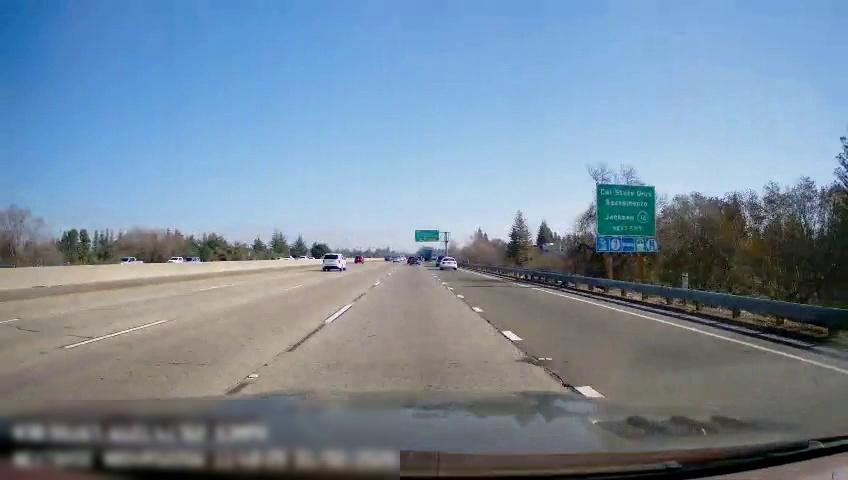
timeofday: Day
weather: Sunny
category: Drivable Space
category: Vehicles | Truck
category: Vehicles | SUV
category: Vehicles | SUV
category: Vehicles | Car
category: Vehicles | SUV
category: Vehicles | SUV
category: Vehicles | SUV
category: Lanes | Alternate Lane
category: Lanes | Alternate Lane
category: Lanes | Alternate Lane
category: Lanes | Alternate Lane
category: Lanes | Alternate Lane
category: Traffic | Signs
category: Traffic | Signs